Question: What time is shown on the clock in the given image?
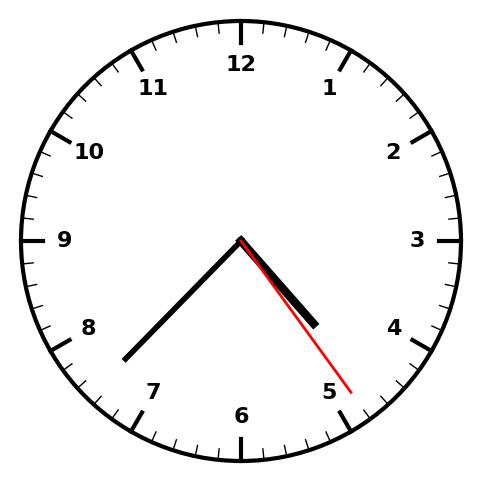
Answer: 04:37:24